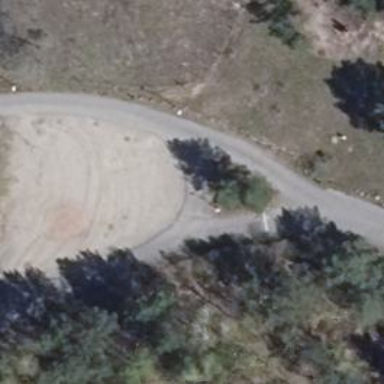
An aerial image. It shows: Asphalt road designated for service vehicles.